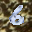
Label: 6